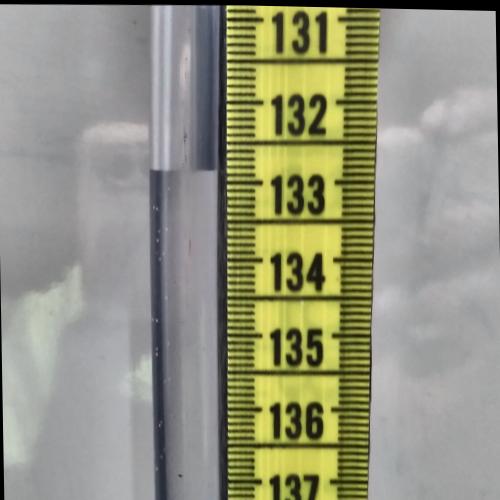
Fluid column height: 132.8 cm